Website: macys
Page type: payment
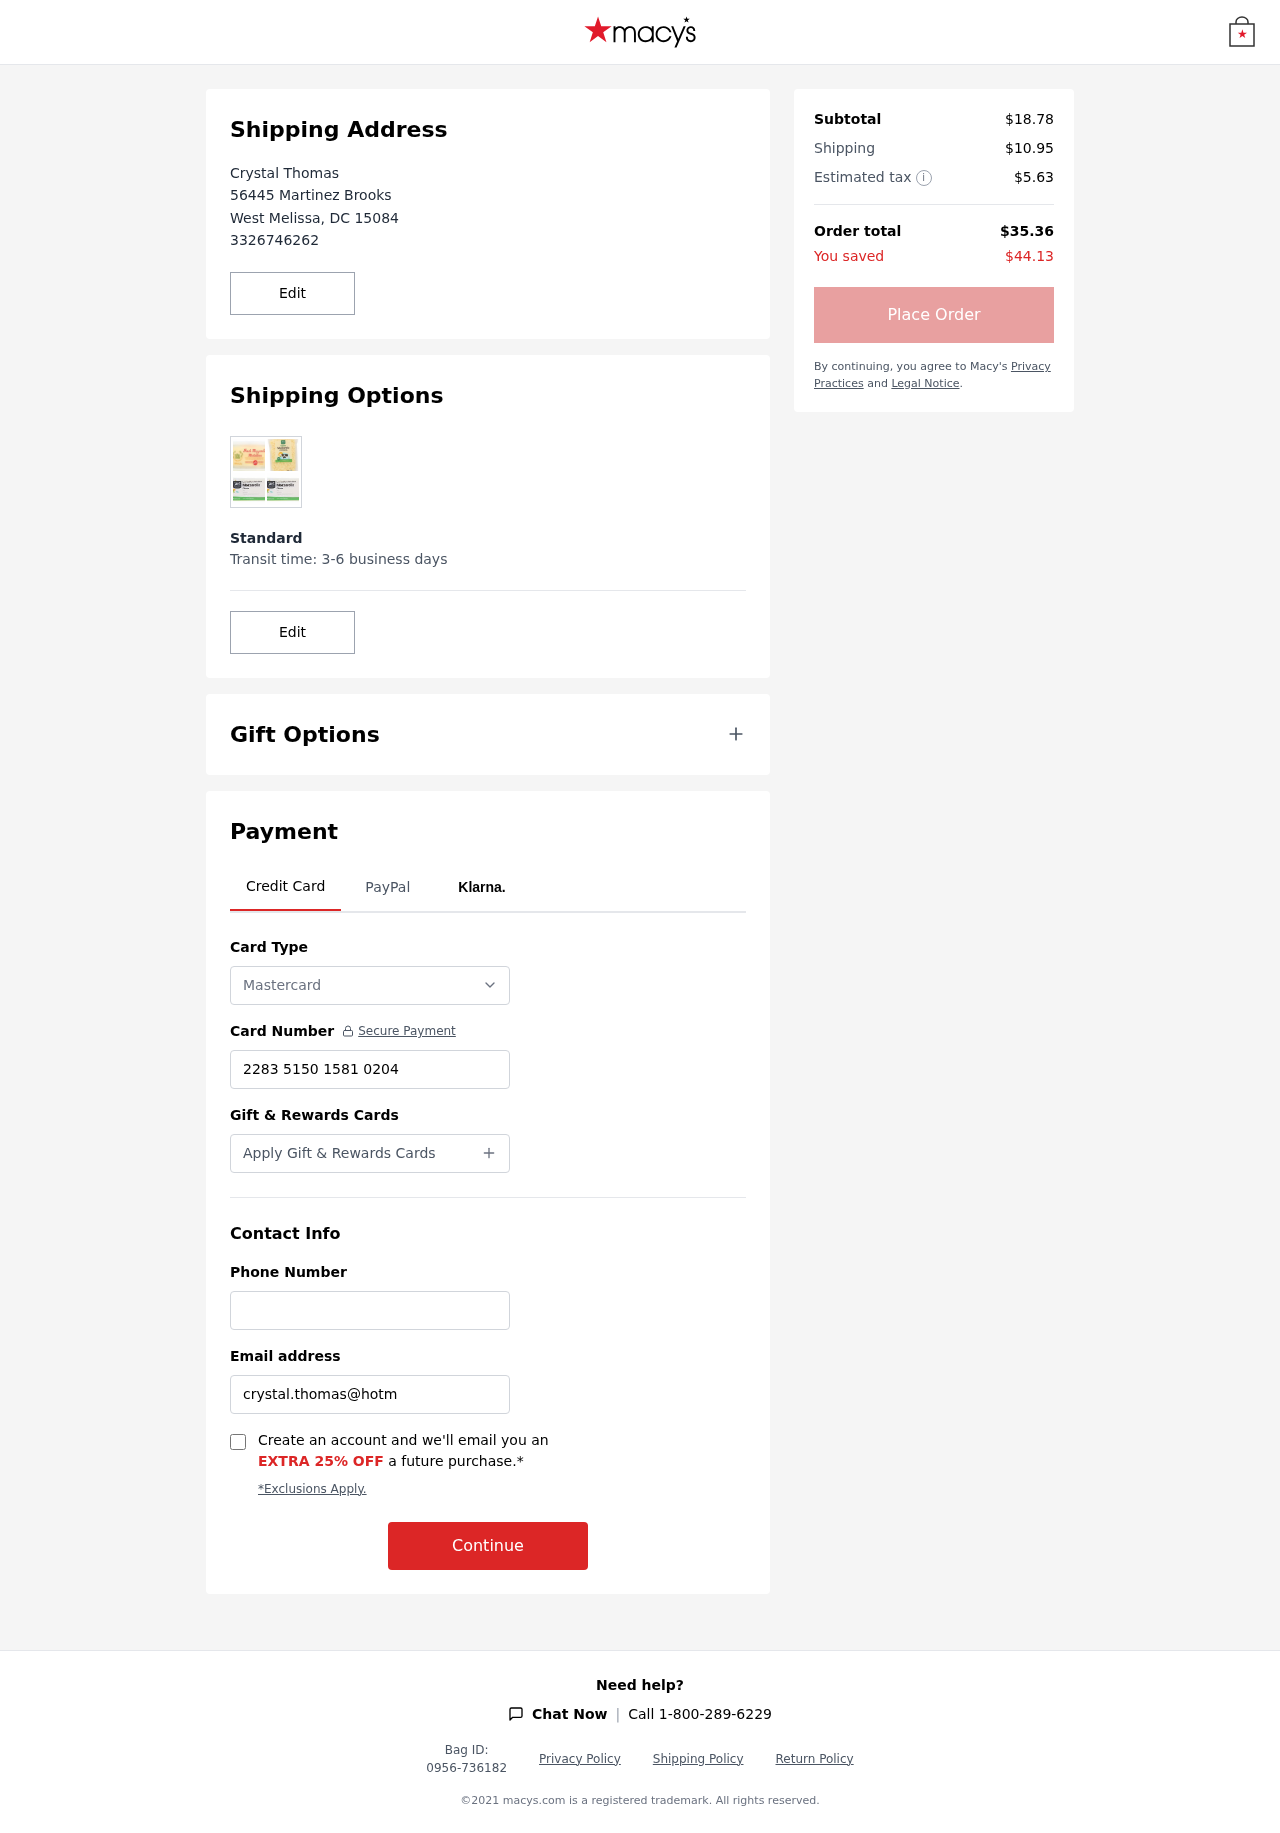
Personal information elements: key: PII_CARD_NUMBER
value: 2283 5150 1581 0204
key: PII_CARD_TYPE
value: Mastercard
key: PII_CITY
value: West Melissa
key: PII_EMAIL
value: crystal.thomas@hotmail.com
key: PII_FULLNAME
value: Crystal Thomas
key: PII_PHONE
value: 3326746262
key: PII_POSTCODE
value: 15084
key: PII_STATE_ABBR
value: DC
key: PII_STREET
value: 56445 Martinez Brooks
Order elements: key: ORDER_SUBTOTAL
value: $18.78
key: ORDER_SHIPPING_COST
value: $10.95
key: ORDER_TAX
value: $5.63
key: ORDER_TOTAL
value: $35.36
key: ORDER_SAVINGS
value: $44.13